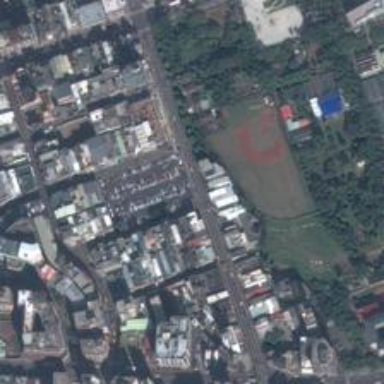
An irregular playground surrounded by lush plants is close to residential area .